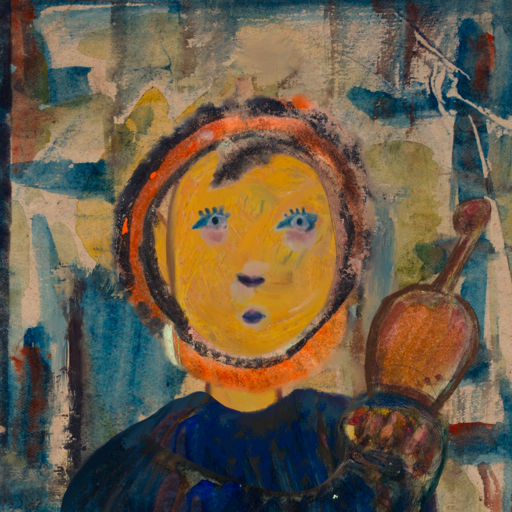
Background: Orphan, Head And Neck Front: After_Raid, Face Front: Hill_Girl, Bust: Pipe, Hair Front: Childish, Head Accessory: Blank, Second Necklace: Blank, Necklace: Blank, Baby: Blank